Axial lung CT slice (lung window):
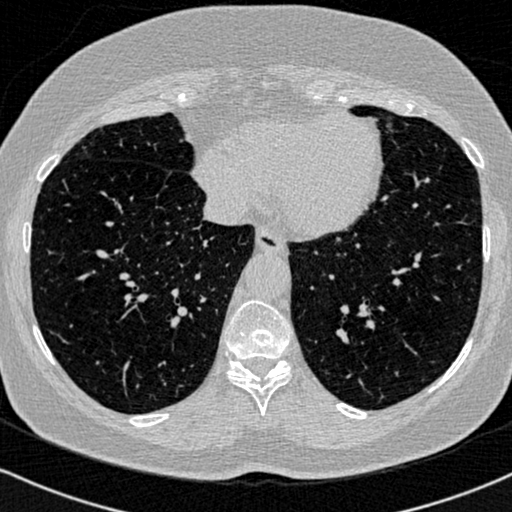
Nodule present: no